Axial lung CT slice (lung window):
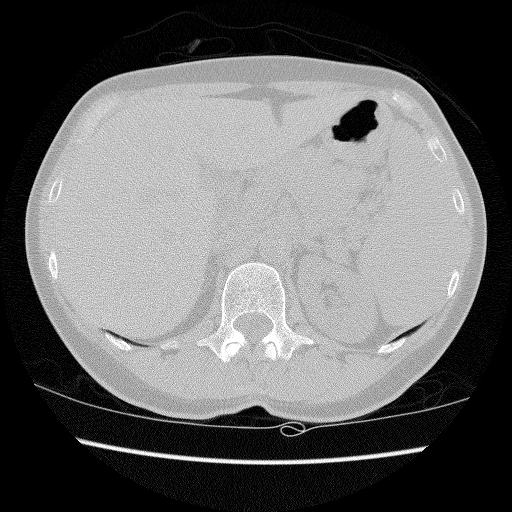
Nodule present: no